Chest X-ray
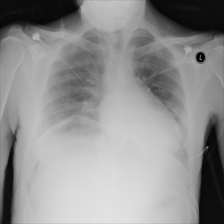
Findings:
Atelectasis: negative
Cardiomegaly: negative
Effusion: negative
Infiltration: negative
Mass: negative
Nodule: negative
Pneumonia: negative
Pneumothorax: negative
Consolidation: negative
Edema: negative
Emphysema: negative
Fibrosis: negative
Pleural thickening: negative
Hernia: negative